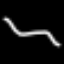
Label: squiggle